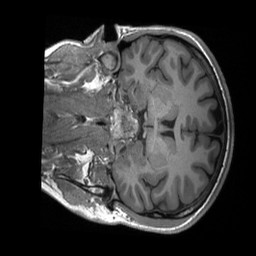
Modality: T1w
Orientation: coronal
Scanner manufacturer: siemens
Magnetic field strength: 3 T
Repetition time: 2.4 s
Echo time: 0.00224 s